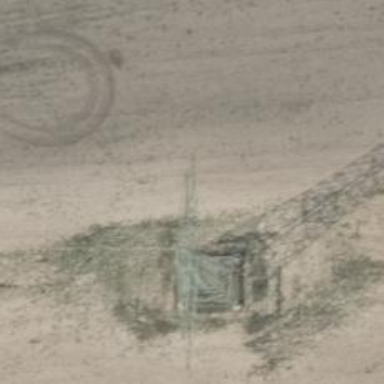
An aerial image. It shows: Power tower.